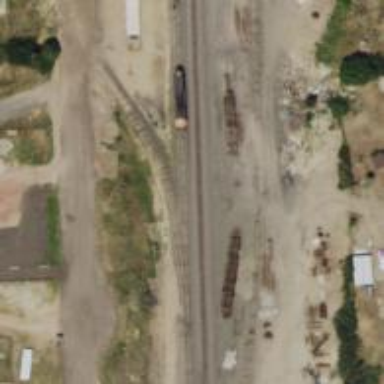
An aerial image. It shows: Railway siding for service.